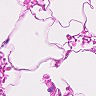
Metastatic tissue present: no